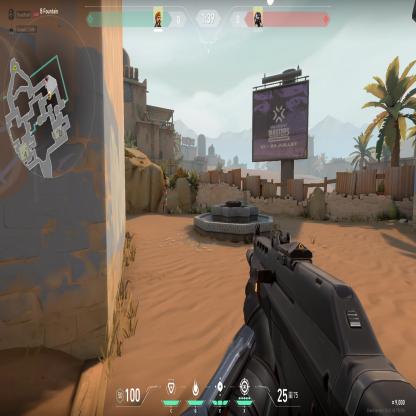
Label: enemy